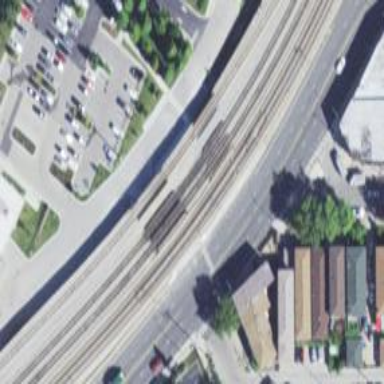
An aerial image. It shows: Bridge for electrified rail.